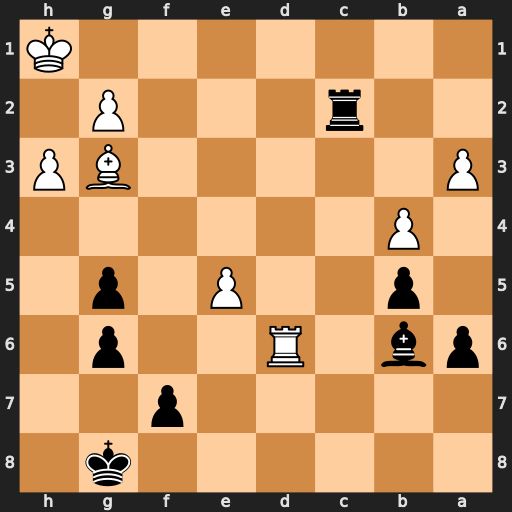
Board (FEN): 6k1/5p2/pb1R2p1/1p2P1p1/1P6/P5BP/2r3P1/7K
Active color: b
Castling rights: -
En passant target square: -
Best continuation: Rc1+ Kh2 Bg1+